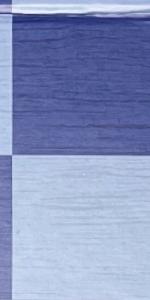
Label: Empty